Interaction volume radius: 5 \u00c5
Interaction volume height: 10 \u00c5
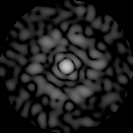
Disorder parameter: 0.7619